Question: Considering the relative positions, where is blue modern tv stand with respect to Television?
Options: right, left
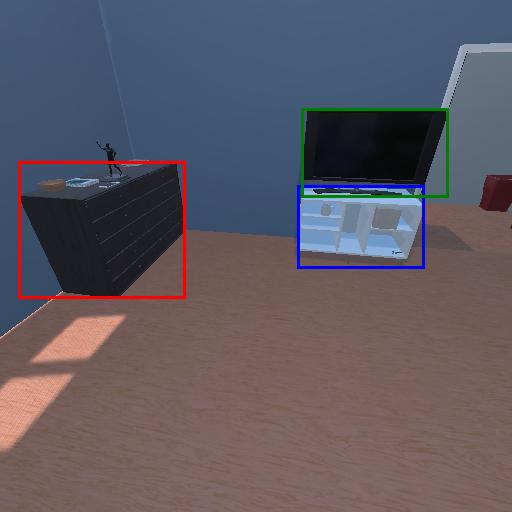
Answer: right